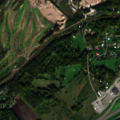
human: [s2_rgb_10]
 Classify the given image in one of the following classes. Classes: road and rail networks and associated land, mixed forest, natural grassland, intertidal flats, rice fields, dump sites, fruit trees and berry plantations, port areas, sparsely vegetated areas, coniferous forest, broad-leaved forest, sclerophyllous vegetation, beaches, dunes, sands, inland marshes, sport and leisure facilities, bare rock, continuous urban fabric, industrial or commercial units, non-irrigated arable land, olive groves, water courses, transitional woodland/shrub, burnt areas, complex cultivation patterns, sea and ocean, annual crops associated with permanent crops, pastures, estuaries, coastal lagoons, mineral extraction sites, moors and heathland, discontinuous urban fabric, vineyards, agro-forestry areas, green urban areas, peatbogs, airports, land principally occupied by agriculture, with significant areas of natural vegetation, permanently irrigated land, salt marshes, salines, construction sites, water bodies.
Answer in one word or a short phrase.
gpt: discontinuous urban fabric, mineral extraction sites, non-irrigated arable land, land principally occupied by agriculture, with significant areas of natural vegetation, mixed forest